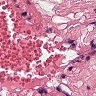
Metastatic tissue present: no